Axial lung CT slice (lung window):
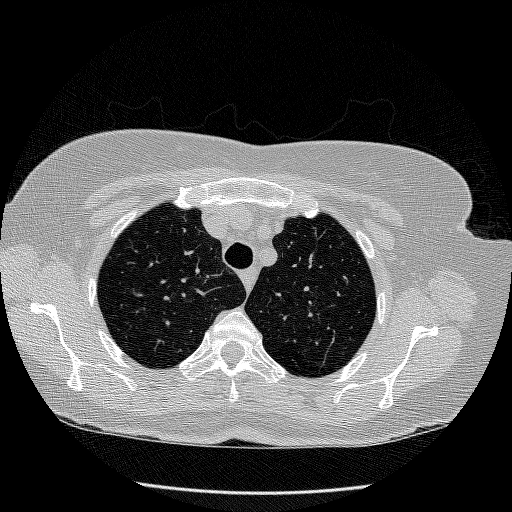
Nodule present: no